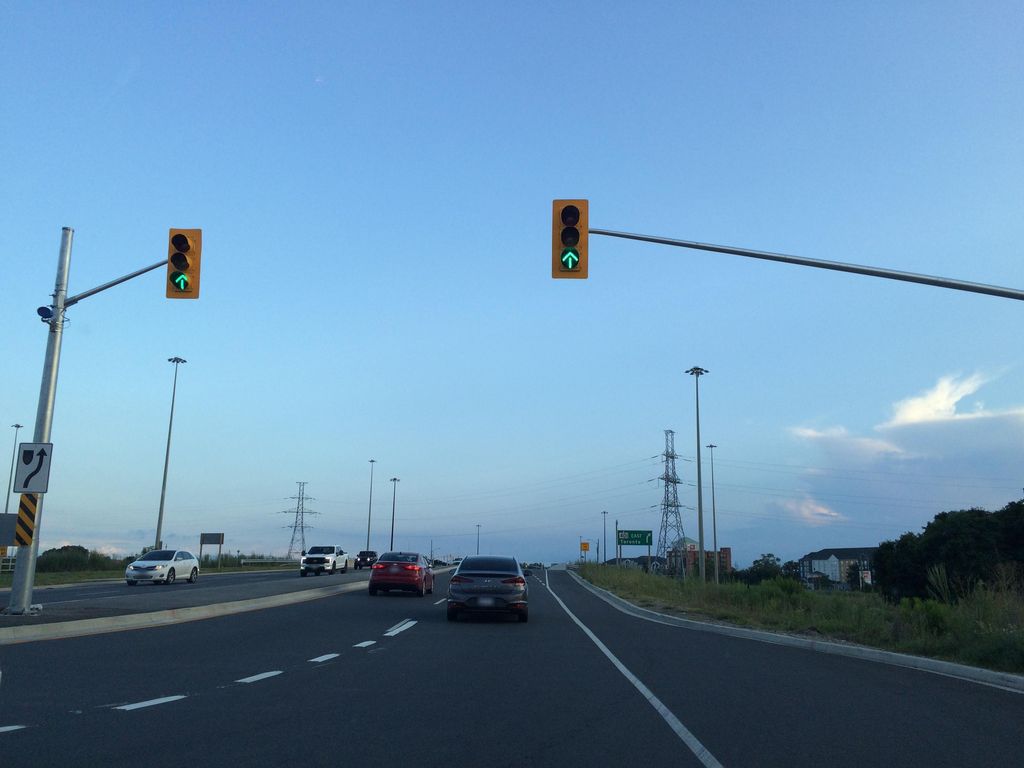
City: kitchener-waterloo